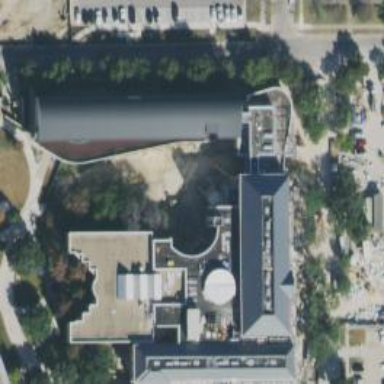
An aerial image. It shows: View of university building.